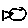
Label: fish